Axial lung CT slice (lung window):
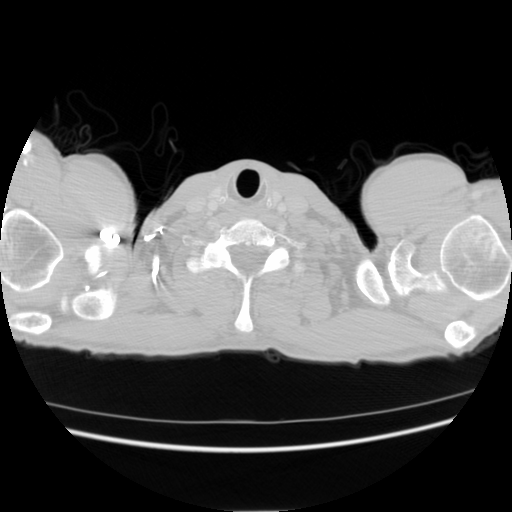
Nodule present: no